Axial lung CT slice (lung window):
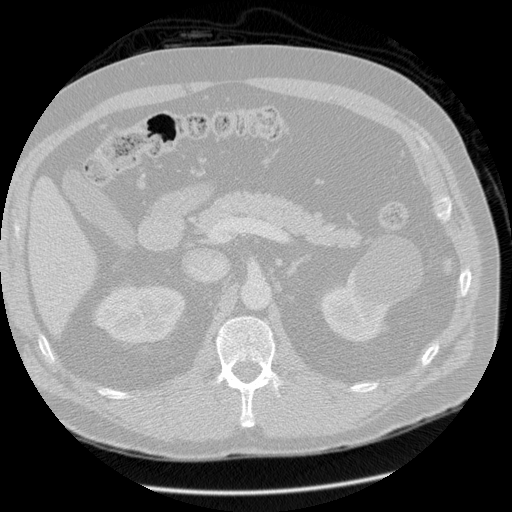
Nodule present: no